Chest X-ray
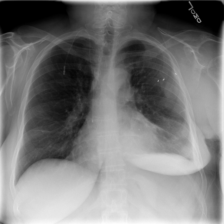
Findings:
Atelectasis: negative
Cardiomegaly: negative
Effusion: positive
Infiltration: negative
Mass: negative
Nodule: negative
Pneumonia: negative
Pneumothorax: negative
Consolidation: negative
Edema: negative
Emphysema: negative
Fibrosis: negative
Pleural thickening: negative
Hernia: negative